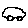
Label: car